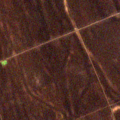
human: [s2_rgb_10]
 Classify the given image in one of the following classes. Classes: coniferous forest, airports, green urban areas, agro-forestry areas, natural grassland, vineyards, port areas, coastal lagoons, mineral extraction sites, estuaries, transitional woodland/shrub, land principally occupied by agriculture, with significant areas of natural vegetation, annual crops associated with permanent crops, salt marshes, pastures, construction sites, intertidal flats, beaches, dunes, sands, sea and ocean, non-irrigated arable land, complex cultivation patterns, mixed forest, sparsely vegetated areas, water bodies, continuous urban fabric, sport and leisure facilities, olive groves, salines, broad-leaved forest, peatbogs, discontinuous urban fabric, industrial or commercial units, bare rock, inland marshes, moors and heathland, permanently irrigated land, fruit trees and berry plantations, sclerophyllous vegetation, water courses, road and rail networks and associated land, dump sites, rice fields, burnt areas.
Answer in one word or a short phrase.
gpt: non-irrigated arable land